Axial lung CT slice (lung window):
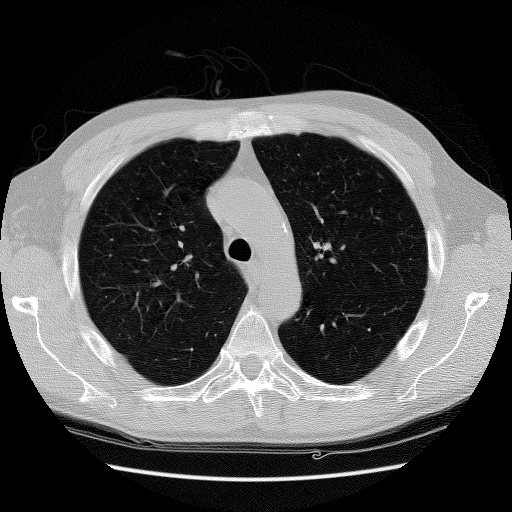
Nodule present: no